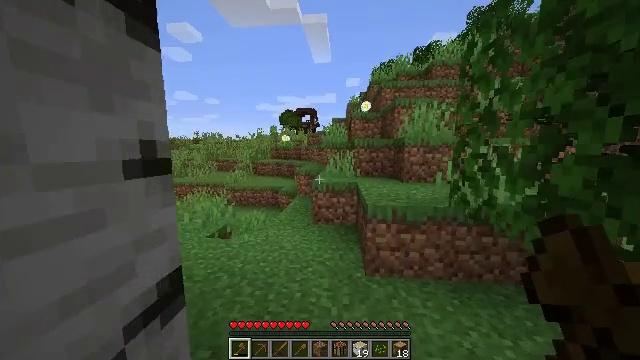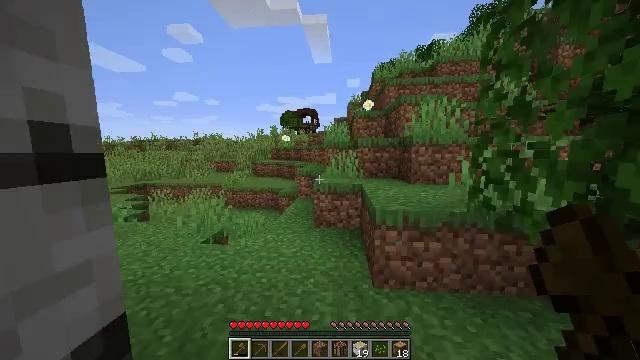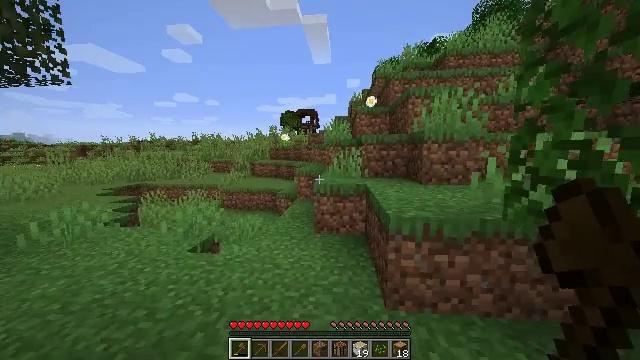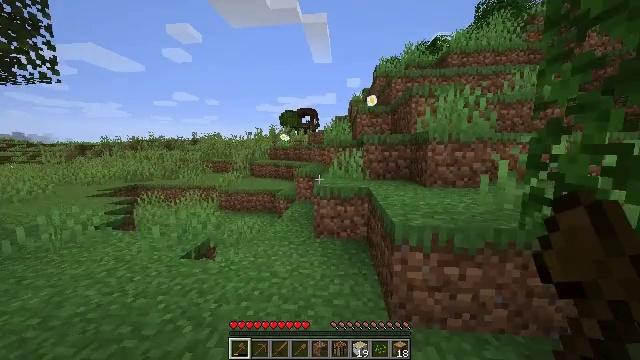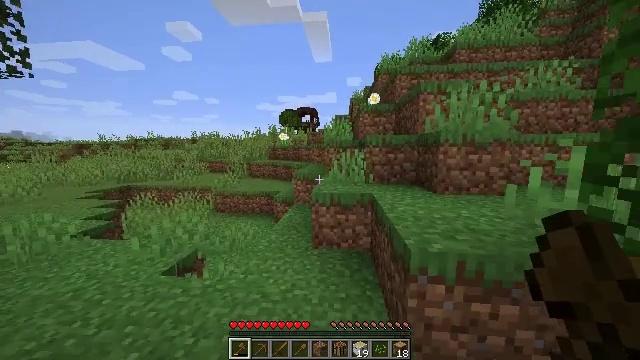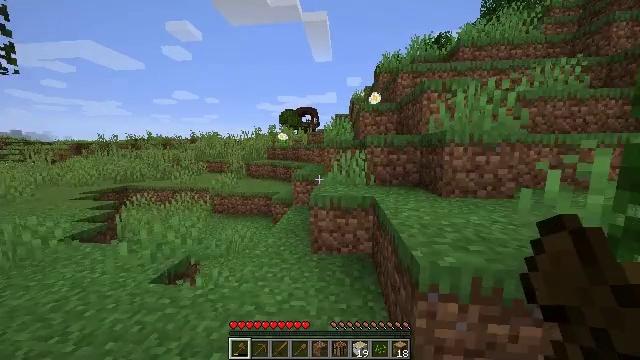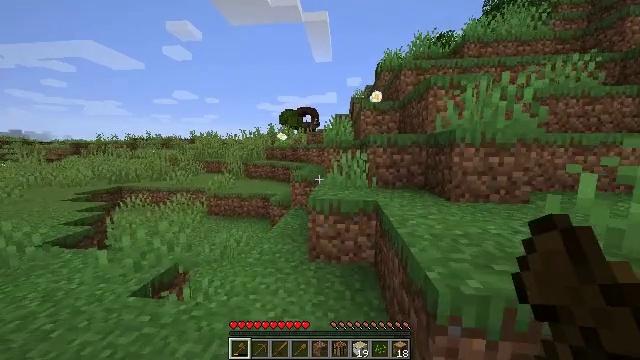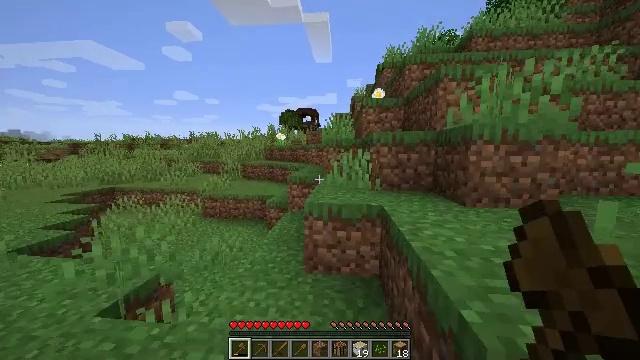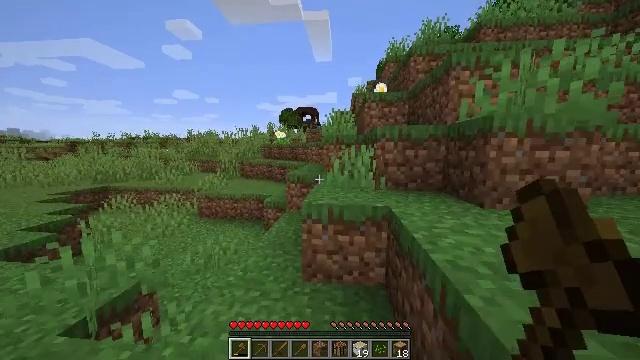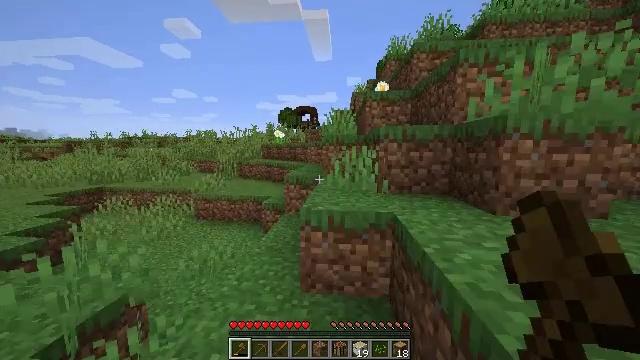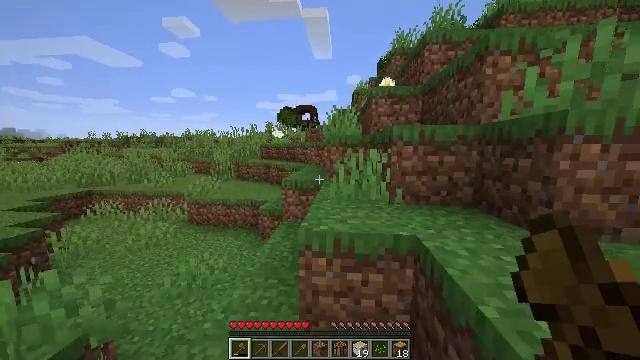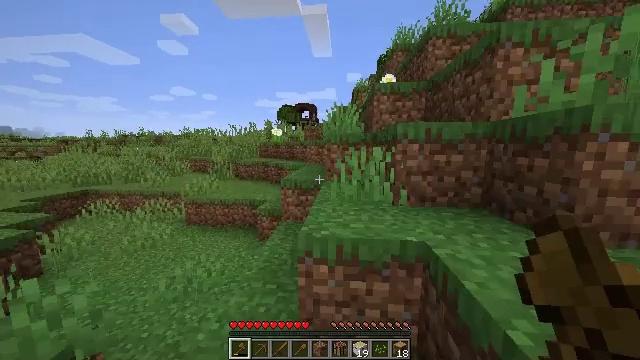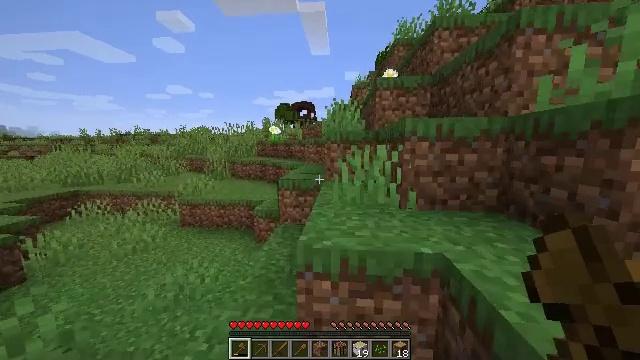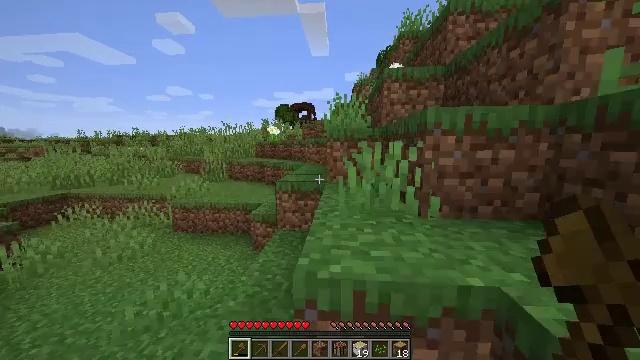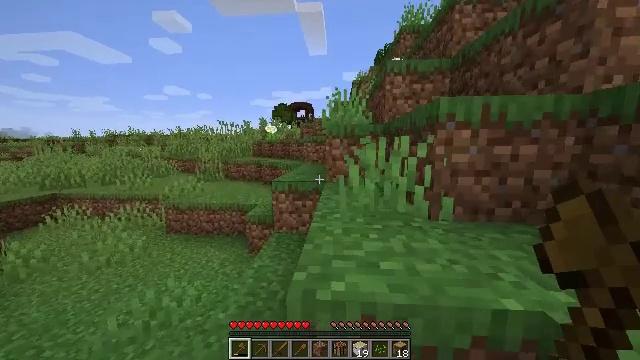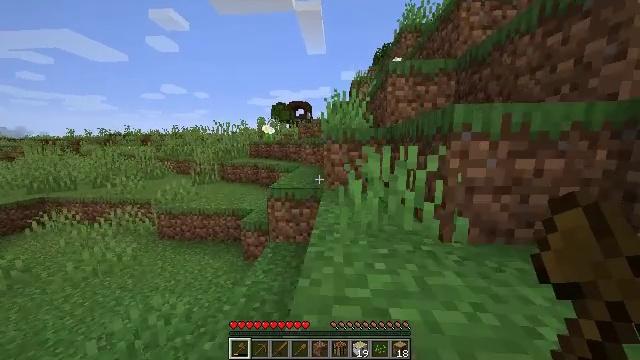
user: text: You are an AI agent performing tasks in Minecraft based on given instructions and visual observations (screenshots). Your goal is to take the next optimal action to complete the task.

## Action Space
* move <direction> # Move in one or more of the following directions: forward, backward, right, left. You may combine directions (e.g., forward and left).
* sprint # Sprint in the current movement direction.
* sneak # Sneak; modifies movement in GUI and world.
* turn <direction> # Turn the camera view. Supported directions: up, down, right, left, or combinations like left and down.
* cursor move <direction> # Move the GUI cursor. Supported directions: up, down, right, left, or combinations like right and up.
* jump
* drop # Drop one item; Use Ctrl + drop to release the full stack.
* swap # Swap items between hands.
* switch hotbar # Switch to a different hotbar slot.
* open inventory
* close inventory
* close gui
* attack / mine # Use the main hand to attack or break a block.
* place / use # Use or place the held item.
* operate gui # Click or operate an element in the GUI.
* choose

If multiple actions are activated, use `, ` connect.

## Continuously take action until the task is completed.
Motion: motion action
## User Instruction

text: Collect oxeye daisy from the ground.
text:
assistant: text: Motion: move forward
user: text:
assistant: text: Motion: move forward, sprint
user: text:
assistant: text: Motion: move forward, sprint
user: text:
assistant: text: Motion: move forward, sprint
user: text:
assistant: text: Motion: move forward, sprint
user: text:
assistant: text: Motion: move forward, sprint
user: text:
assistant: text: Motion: move forward, sprint
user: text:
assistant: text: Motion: move forward, sprint
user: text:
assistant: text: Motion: move forward, sprint
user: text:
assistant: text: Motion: move forward, sprint
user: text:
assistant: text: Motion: move forward, sprint
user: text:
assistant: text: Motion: move forward, sprint
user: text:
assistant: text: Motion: move forward, sprint
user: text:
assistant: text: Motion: move forward, sprint
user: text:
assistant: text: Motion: move forward, sprint, jump
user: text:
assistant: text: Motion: move forward, jump
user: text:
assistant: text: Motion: move forward, jump
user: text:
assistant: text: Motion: move forward, jump
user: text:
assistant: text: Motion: move forward
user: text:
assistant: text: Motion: move forward
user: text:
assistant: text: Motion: move forward
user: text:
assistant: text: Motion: move forward
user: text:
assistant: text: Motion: move forward
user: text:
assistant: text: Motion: move forward
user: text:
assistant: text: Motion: move forward
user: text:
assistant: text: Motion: move forward
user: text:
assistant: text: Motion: move forward, sprint
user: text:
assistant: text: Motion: move forward, sprint
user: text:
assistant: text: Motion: move forward, sprint
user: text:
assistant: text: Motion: move forward, sprint